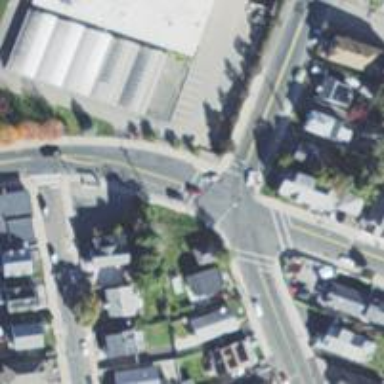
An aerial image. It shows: Solid stop lines on the road.